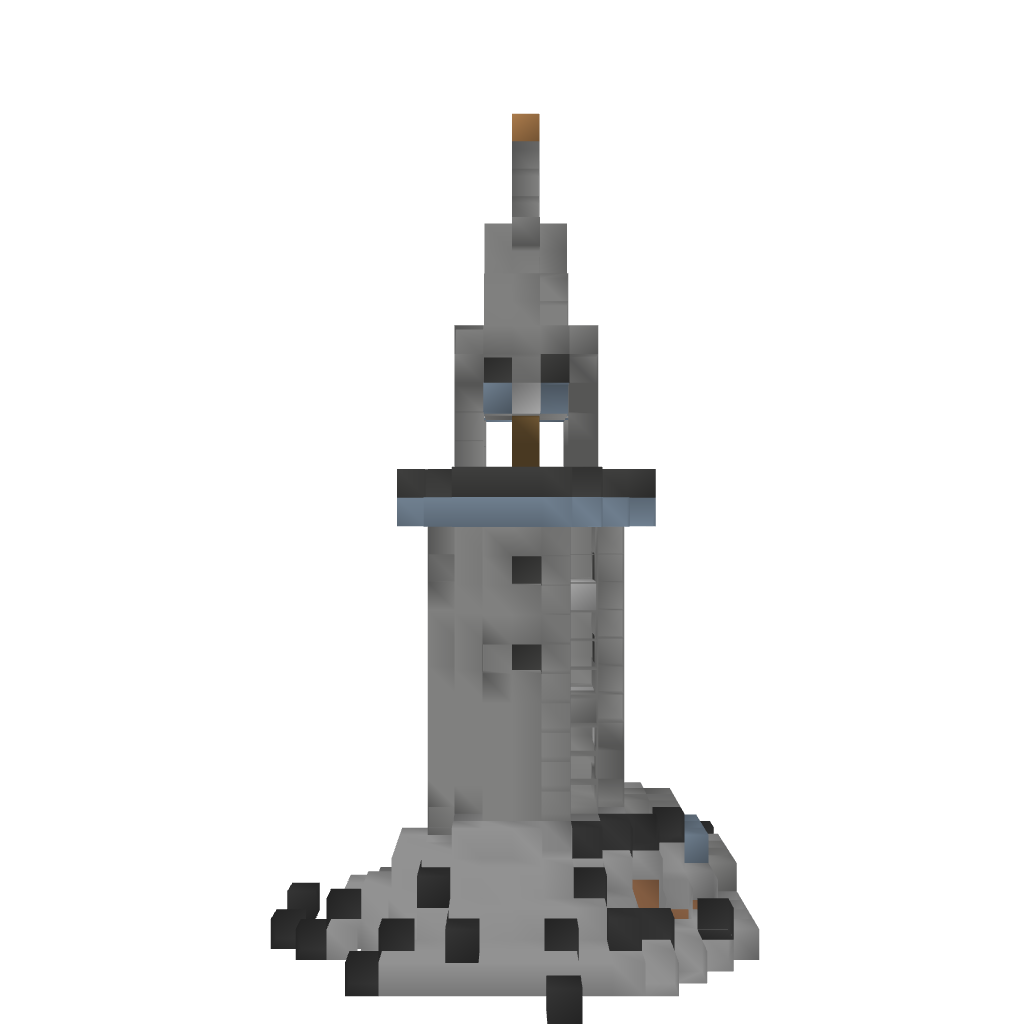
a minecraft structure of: medival-tower